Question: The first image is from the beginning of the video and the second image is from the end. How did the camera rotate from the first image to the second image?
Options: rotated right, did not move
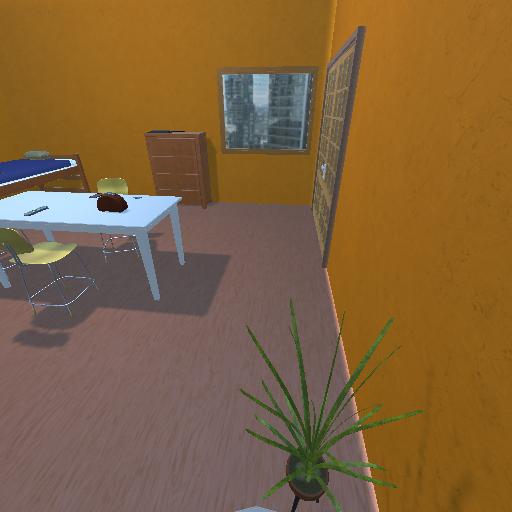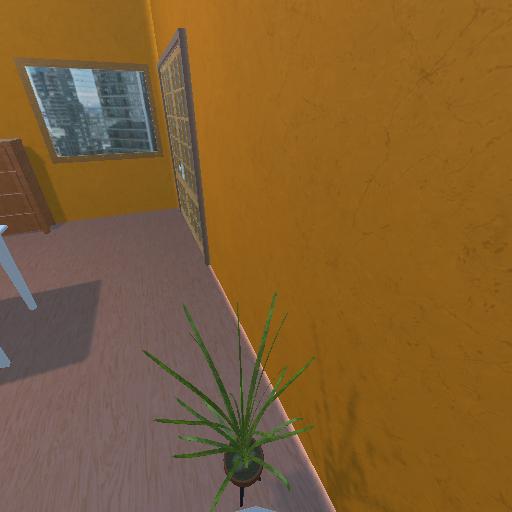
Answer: rotated right